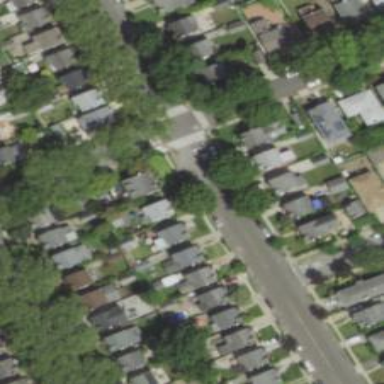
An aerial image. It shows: Neighborhood.